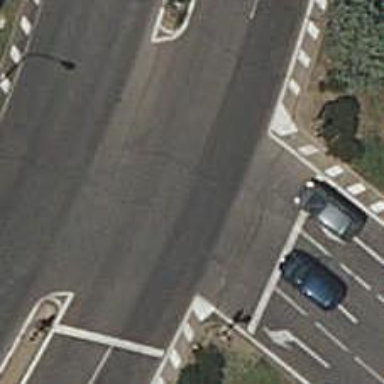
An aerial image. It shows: Road with traffic signals.